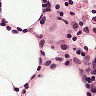
Metastatic tissue present: no